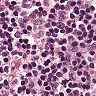
Metastatic tissue present: no